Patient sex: M
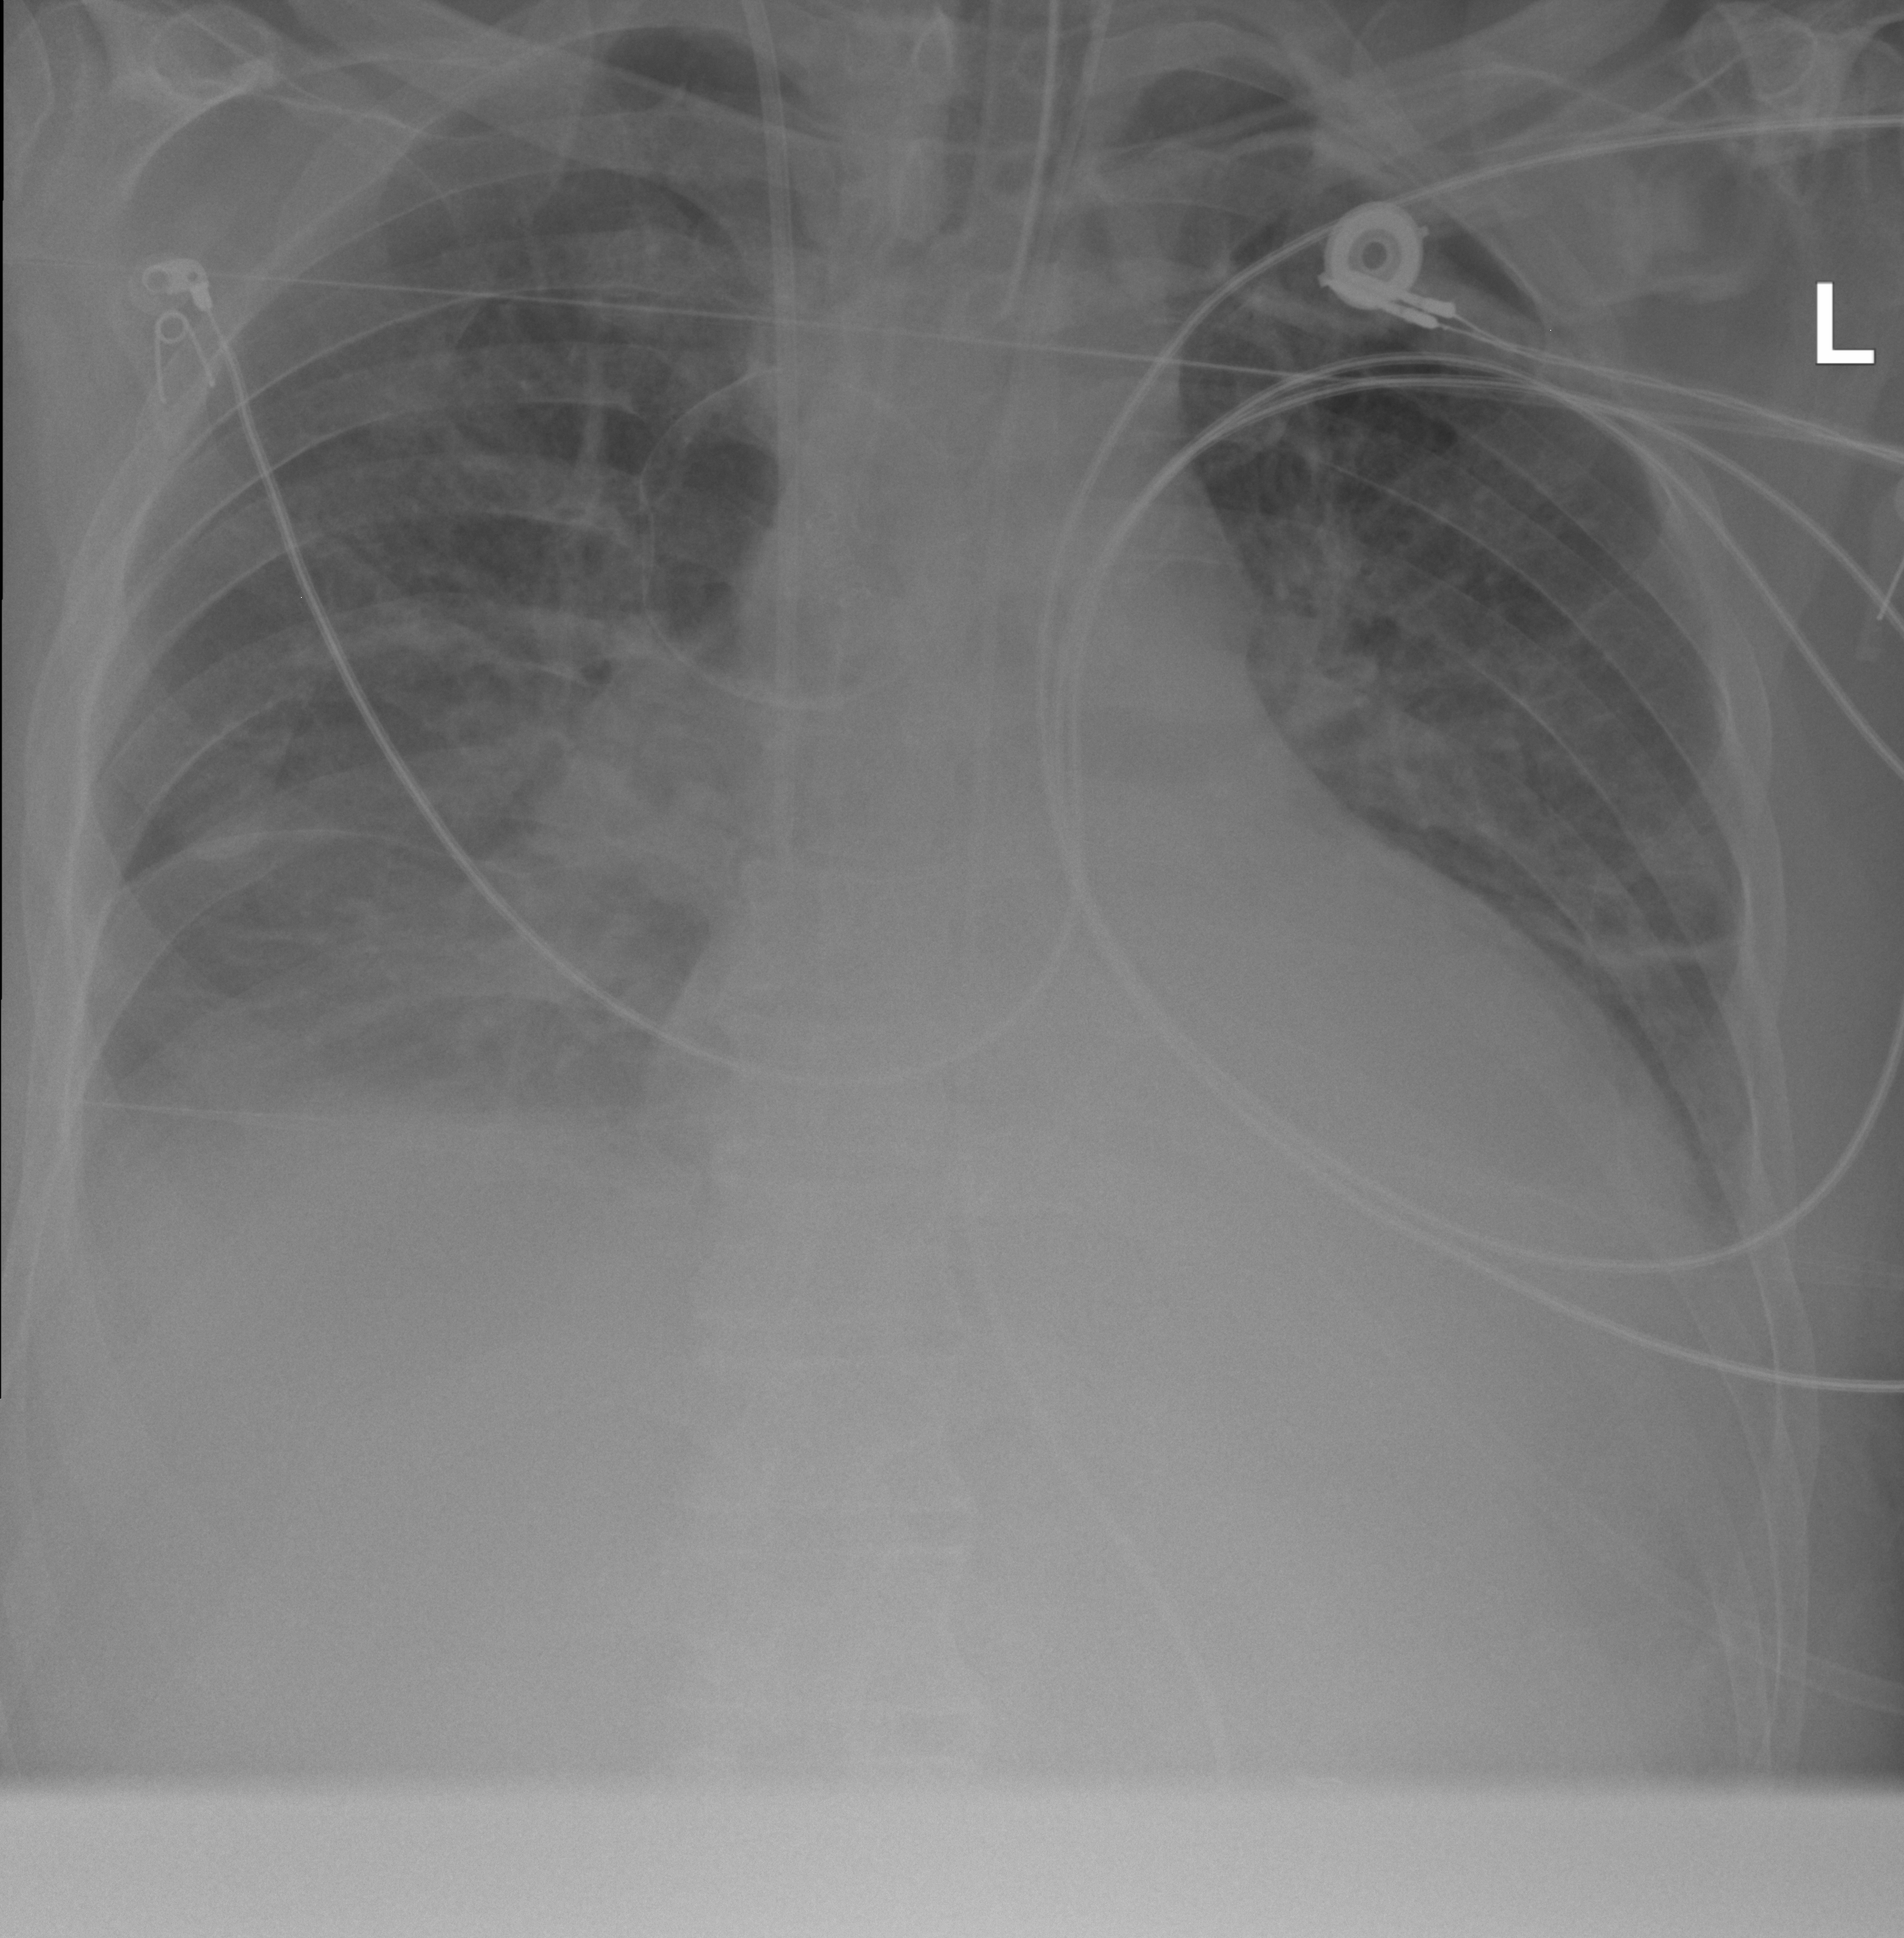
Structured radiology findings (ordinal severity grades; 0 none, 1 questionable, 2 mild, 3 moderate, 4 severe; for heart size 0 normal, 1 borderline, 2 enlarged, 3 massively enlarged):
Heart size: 2
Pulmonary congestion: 2
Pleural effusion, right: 2
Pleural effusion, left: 2
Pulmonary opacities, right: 1
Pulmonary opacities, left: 1
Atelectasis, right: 1
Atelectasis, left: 3